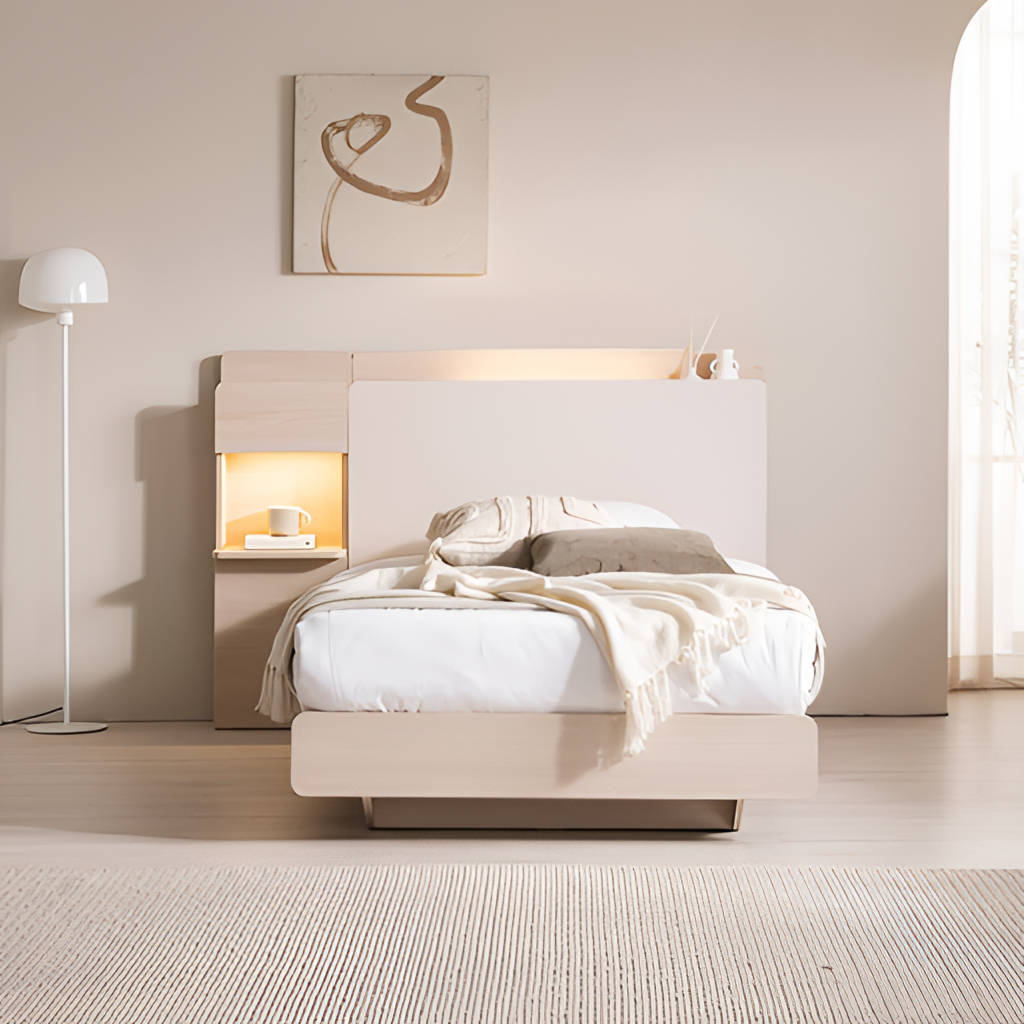
bedroom, beige wood illuminated headboard bed, beige wood flooring, with plank pattern, beige paint wallpaper, with solid pattern, minimalist